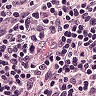
Metastatic tissue present: no